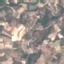
Label: PermanentCrop